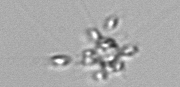
Label: Chaetoceros_didymus_TAG_external_flagellate